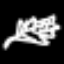
Label: leaf